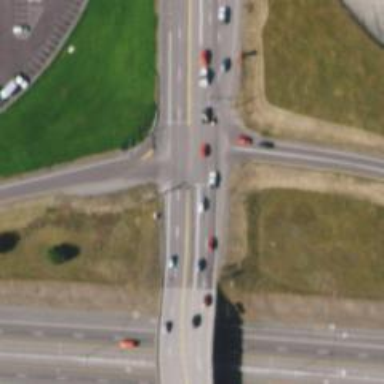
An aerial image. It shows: Asphalt trunk link road.